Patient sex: F
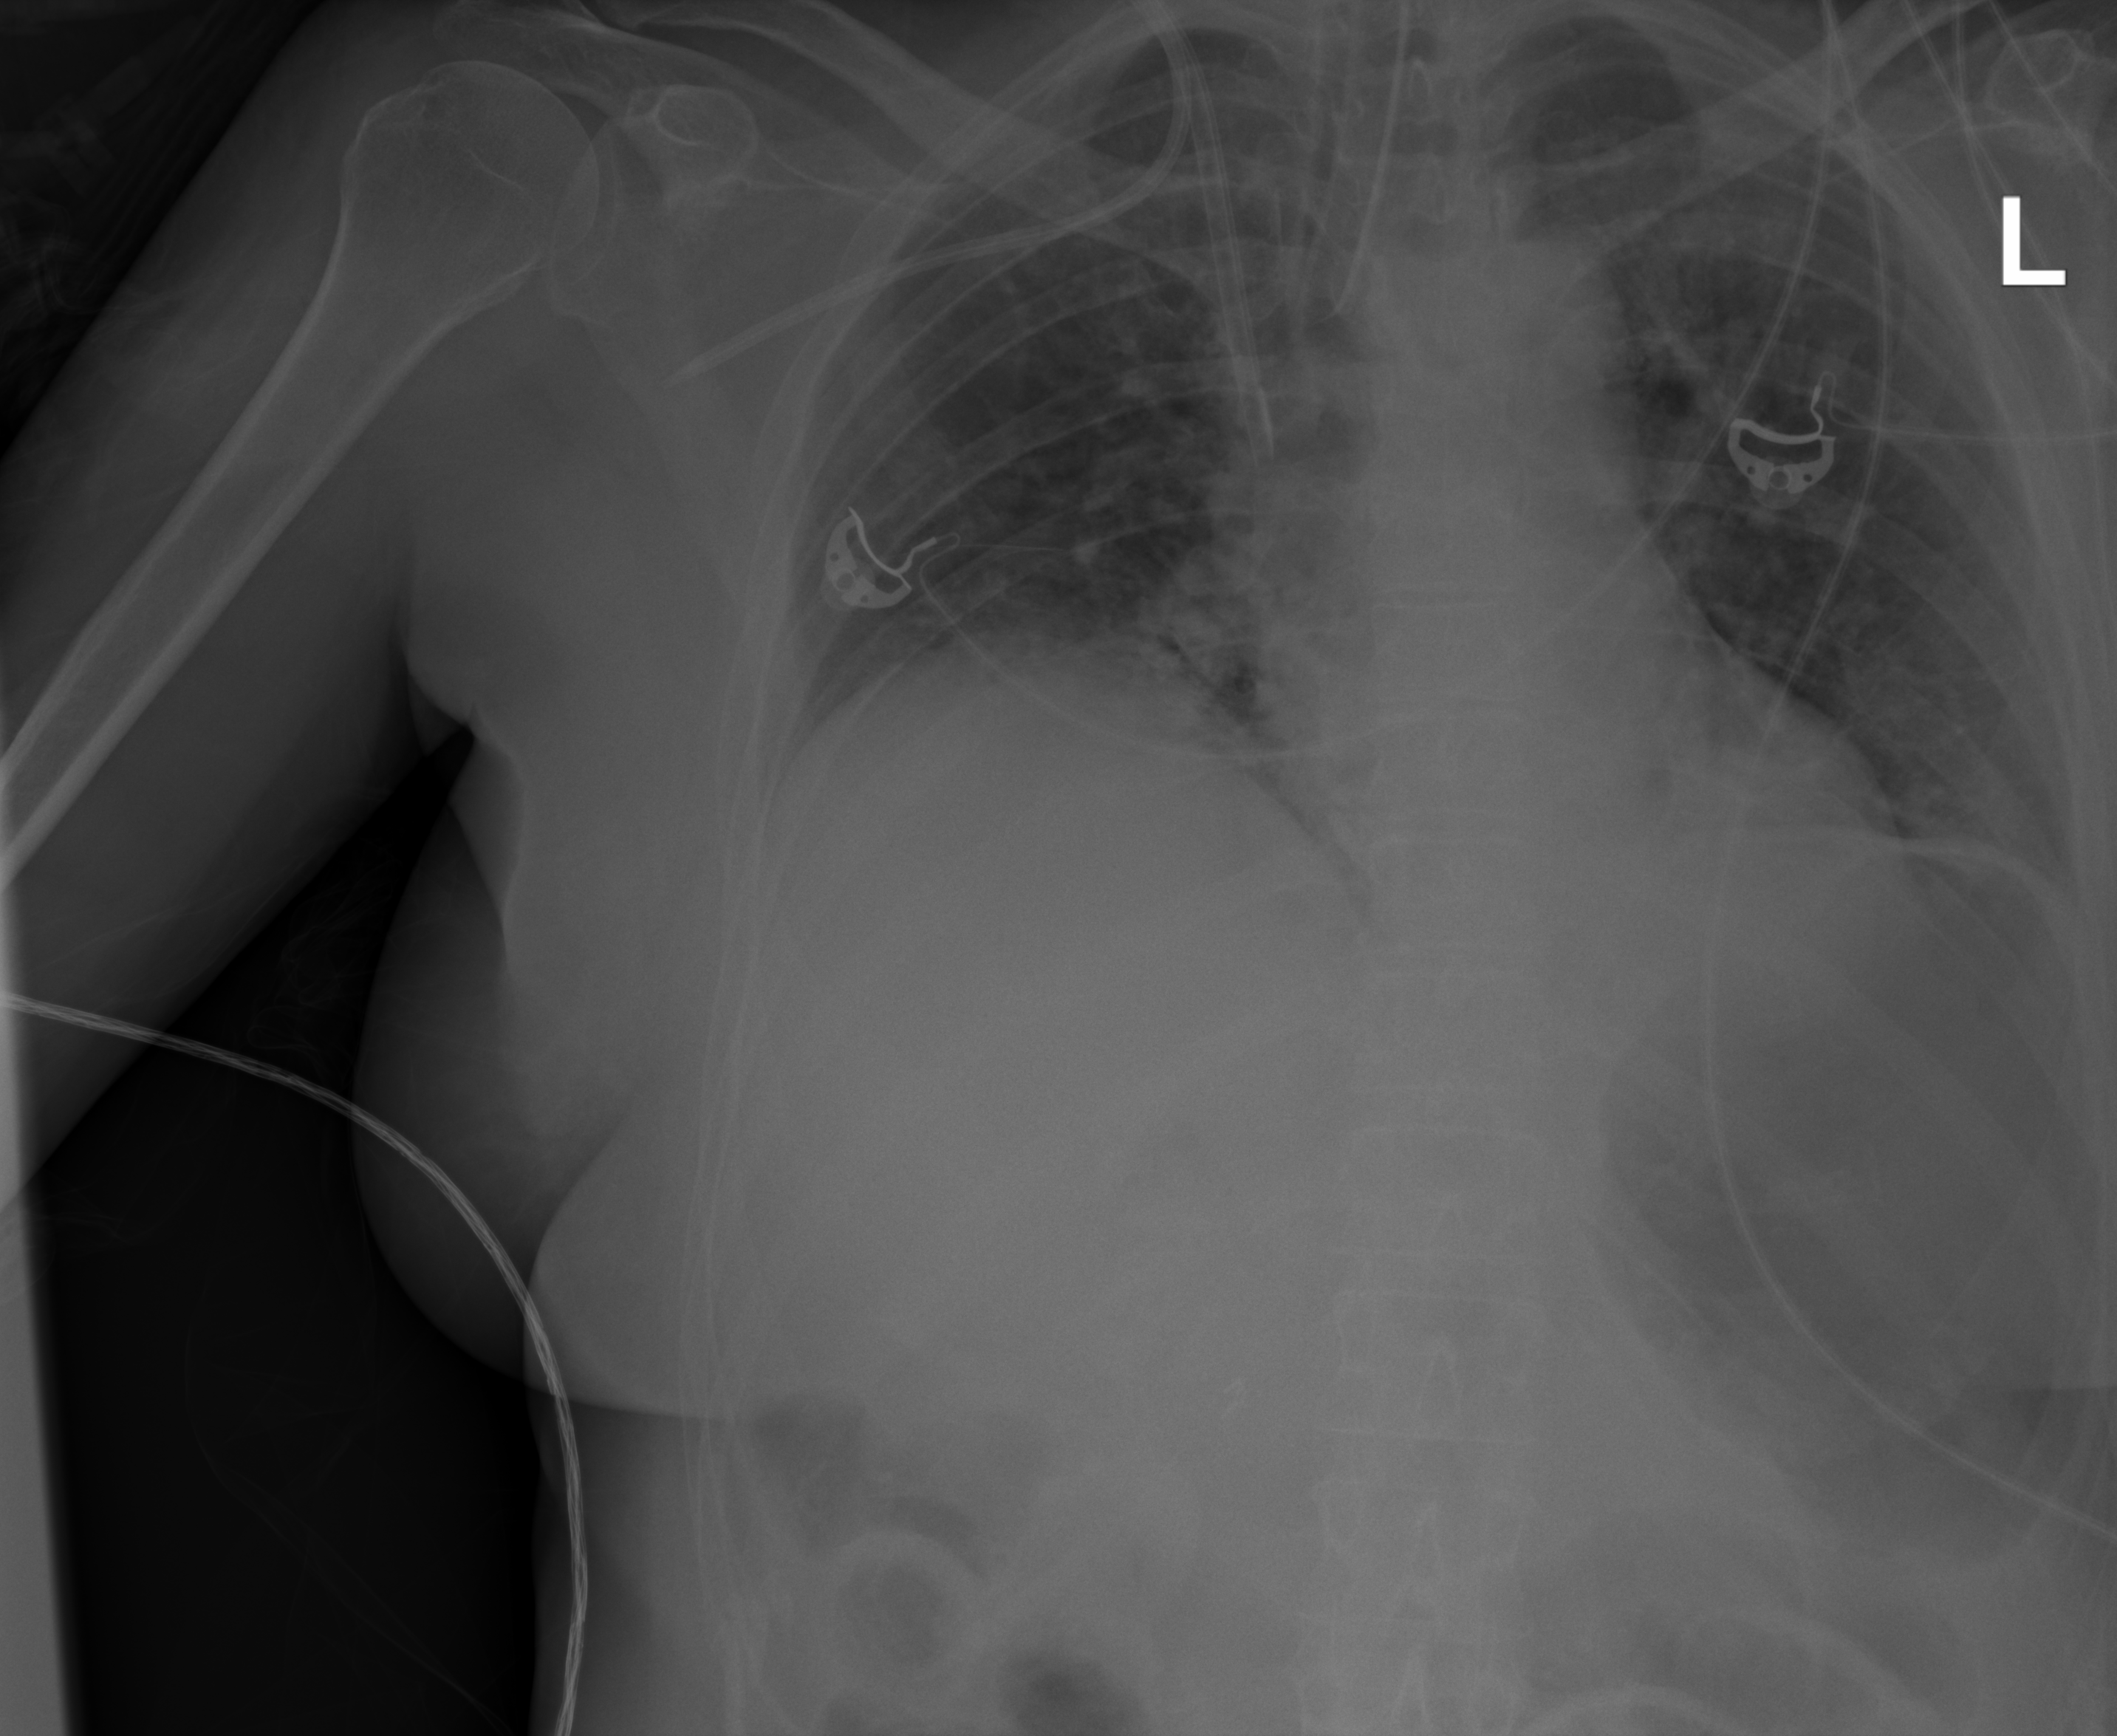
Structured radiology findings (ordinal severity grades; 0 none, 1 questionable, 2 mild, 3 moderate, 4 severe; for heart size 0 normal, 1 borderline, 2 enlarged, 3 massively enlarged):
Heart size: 0
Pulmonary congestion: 0
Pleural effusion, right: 0
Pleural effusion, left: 0
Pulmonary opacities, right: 0
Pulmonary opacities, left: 0
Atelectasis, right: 2
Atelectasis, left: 2